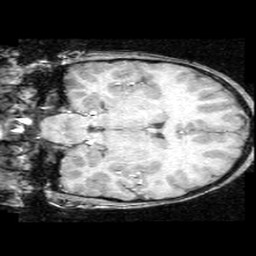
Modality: T1w
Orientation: coronal
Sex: male
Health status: ill
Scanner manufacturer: ge
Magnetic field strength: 1.5 T
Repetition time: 21 s
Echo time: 0.008 s